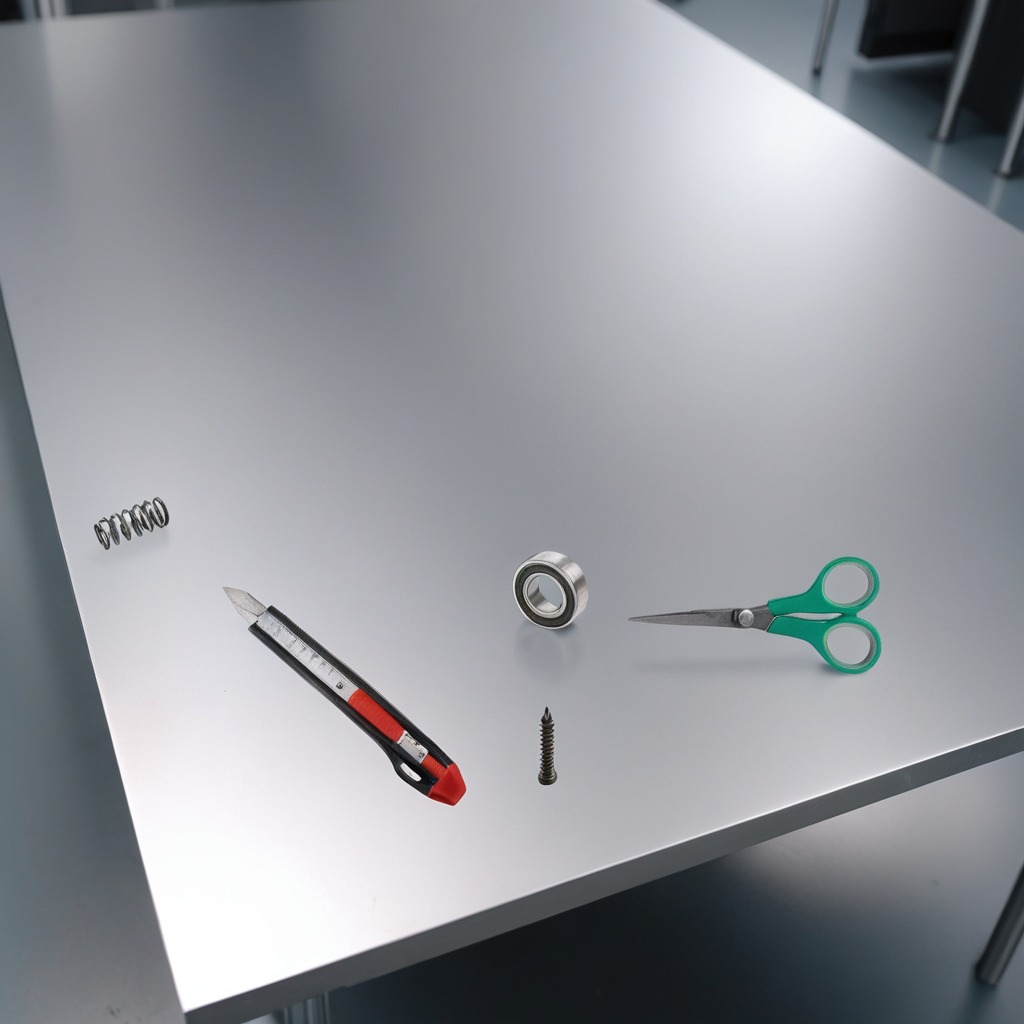
A ball bearing, a utility knife, a machine screw, a coiled metal spring, and a pair of scissors are lying on the stainless steel table.